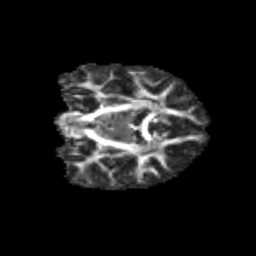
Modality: FA
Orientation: coronal
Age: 11
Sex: female
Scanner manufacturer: siemens
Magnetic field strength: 3 T
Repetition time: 3.8 s
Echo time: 0.07 s